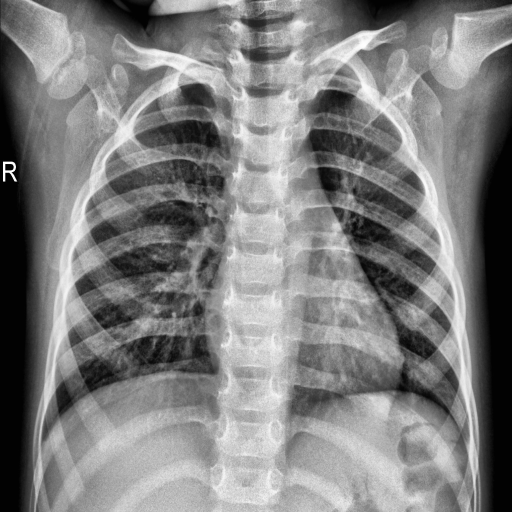
Finding: NORMAL